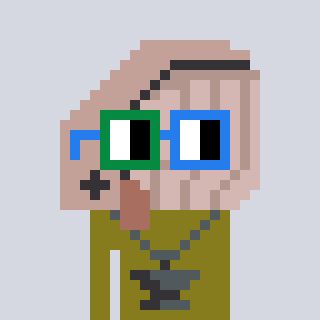
a pixel art character with square green and blue glasses, a whale-shaped head and a gunk-colored body on a cool background